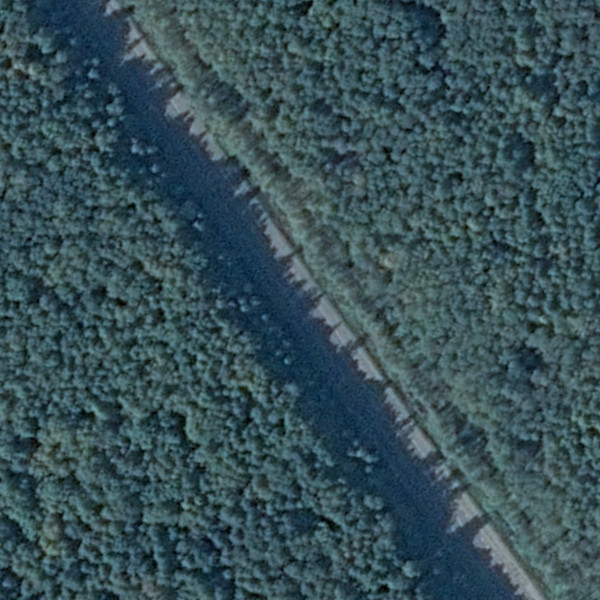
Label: Forest